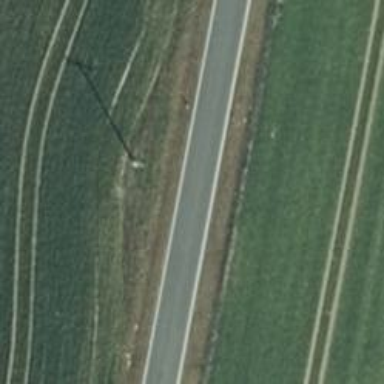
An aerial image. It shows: Minor power line.